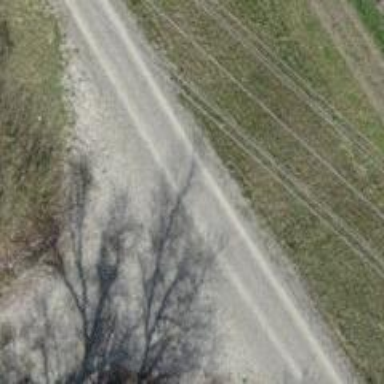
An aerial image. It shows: Track with grade2 tracktype.